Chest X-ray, AP view. Patient: 47 years old, sex M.
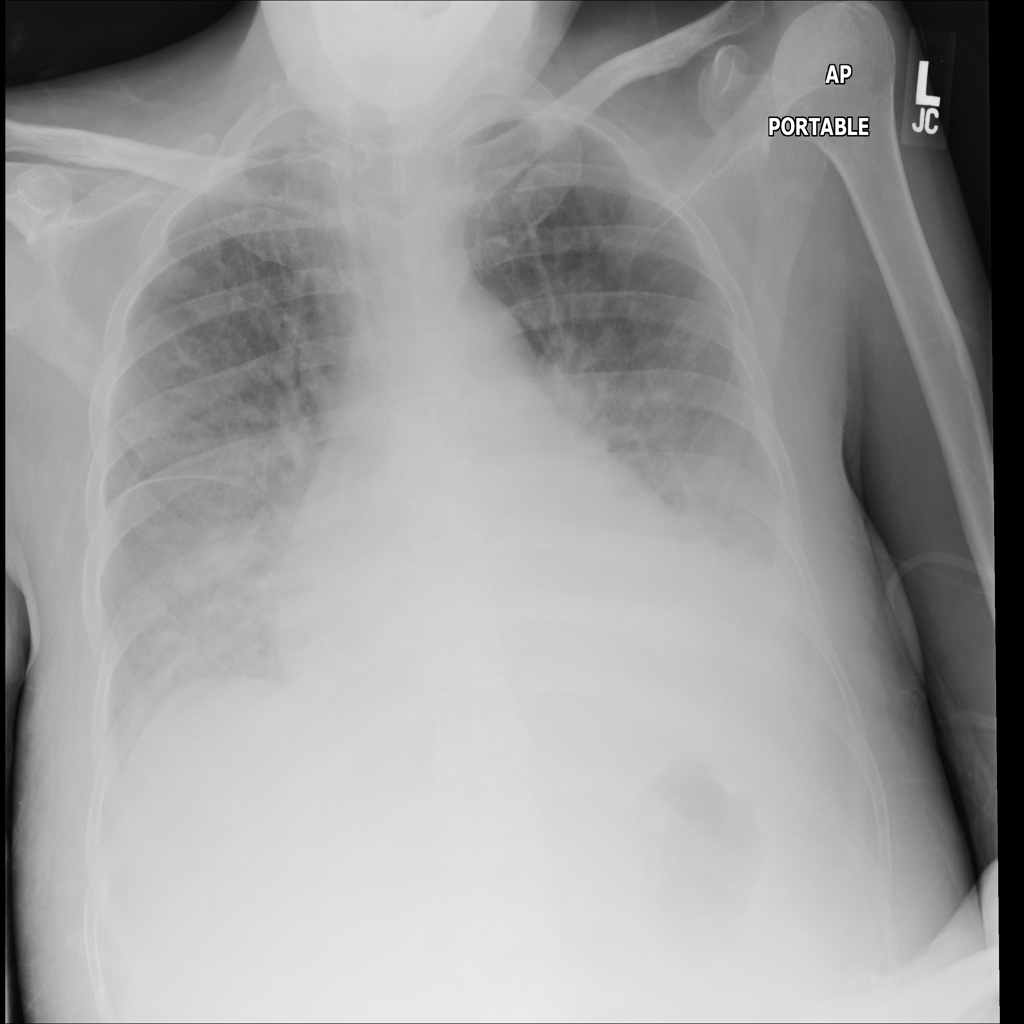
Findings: Cardiomegaly, Edema, Infiltration